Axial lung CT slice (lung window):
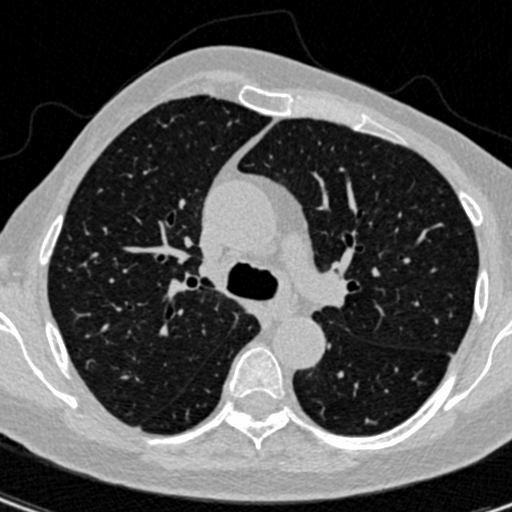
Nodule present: no